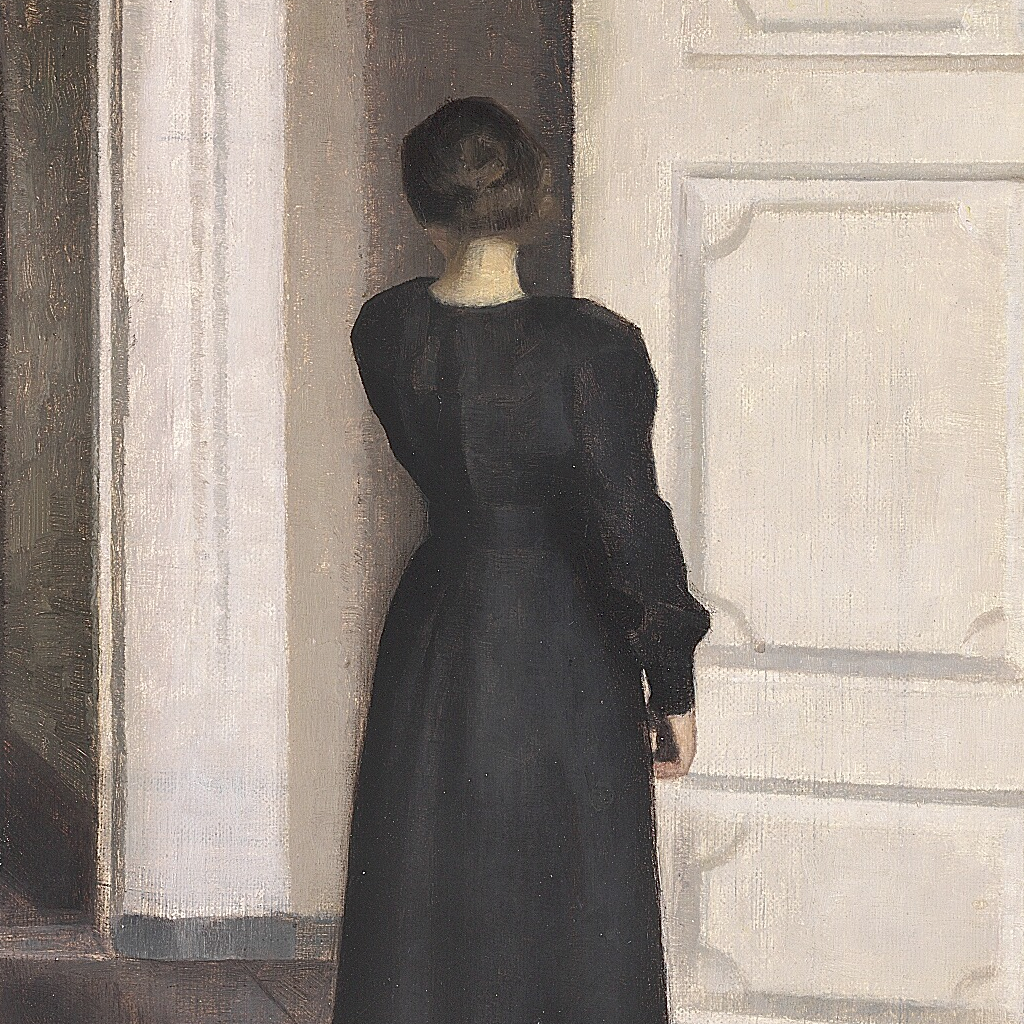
portrait painting, full figure, soft diffused light, woman in dark dress seen from behind standing between open doorway and white panelled door, diffused light from window at left, wooden floors pale walls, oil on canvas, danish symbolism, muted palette